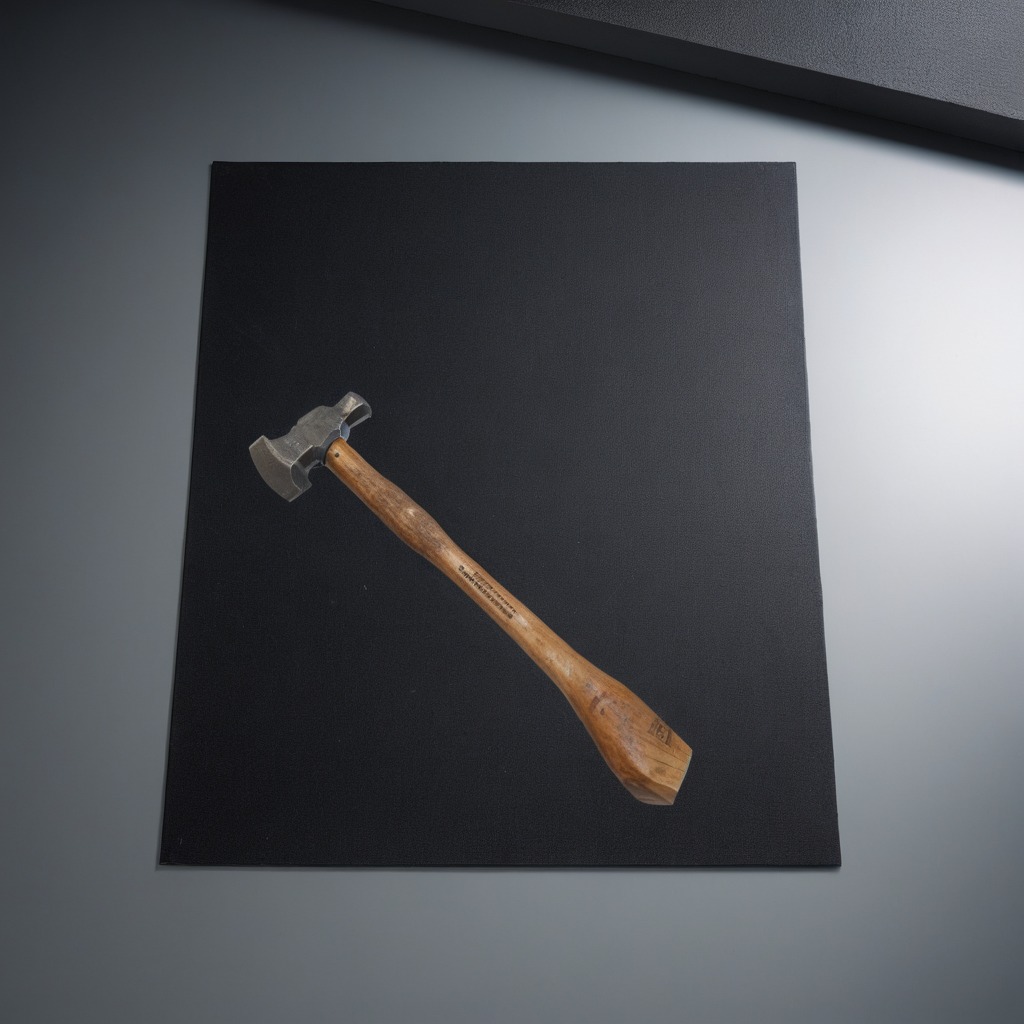
A hammer is lying on a clean granite tabletop covered with a black rubber mat inside a workshop under bright overhead lighting crisp shadows high clarity worn but beneath the mat